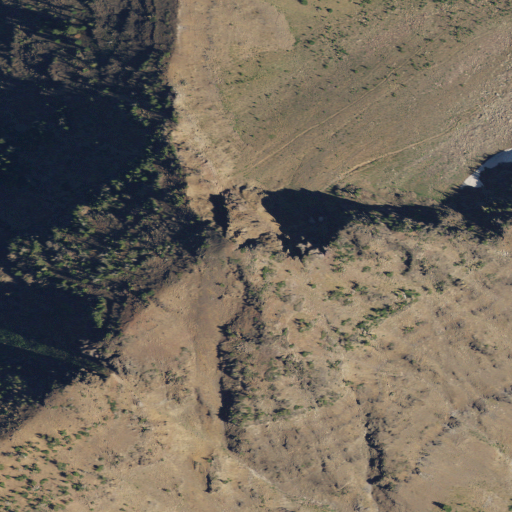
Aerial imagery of mountain in Oregon named High Hat Butte containing evergreen forest, barren land, and shrub